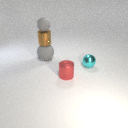
small brown metal cylinder below small gray rubber sphere